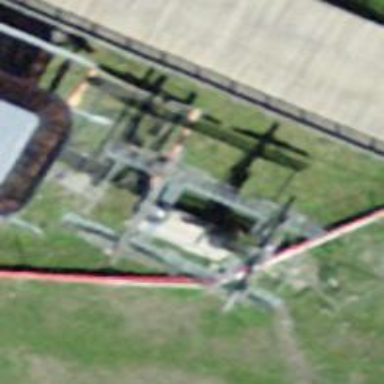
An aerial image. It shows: Pylon used for aerialway.